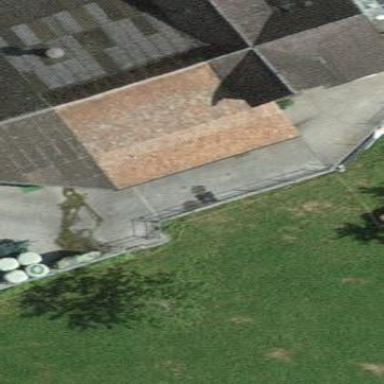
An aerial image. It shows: Stable.